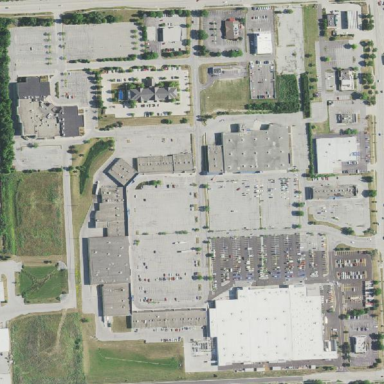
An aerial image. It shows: Retail area.